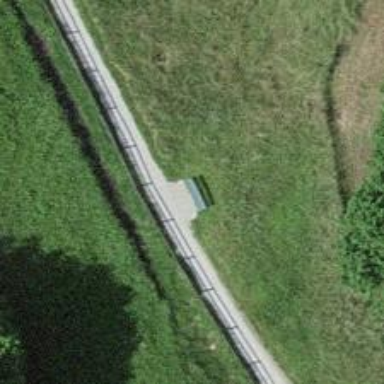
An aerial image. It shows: Bench for seating.